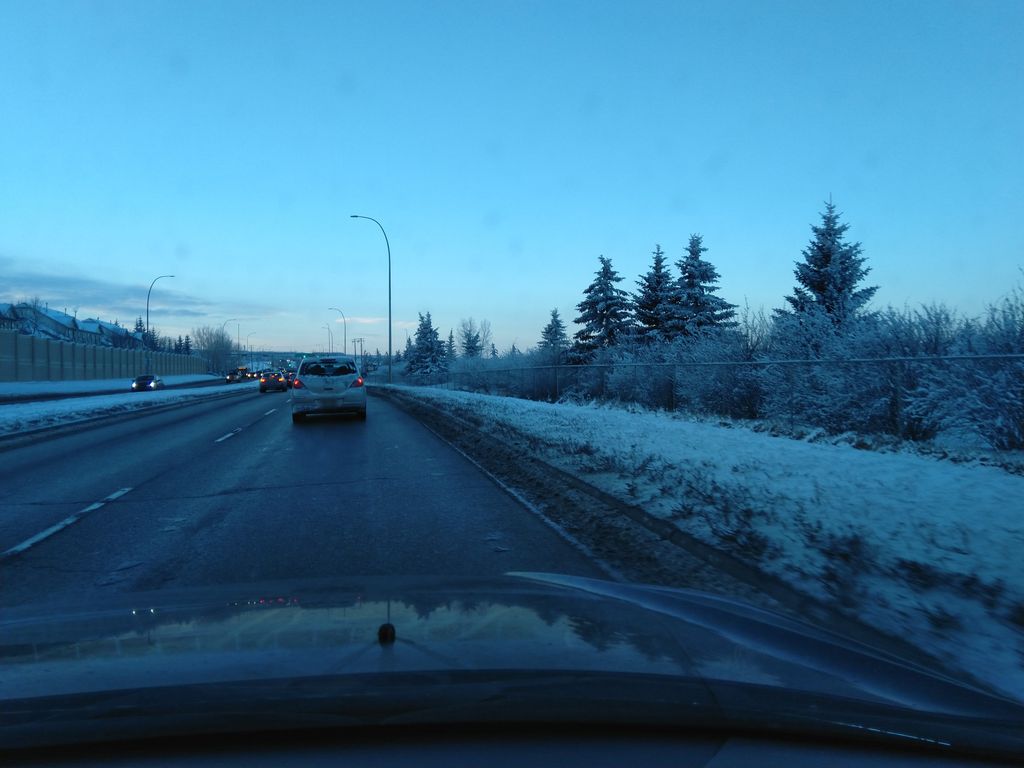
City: calgary